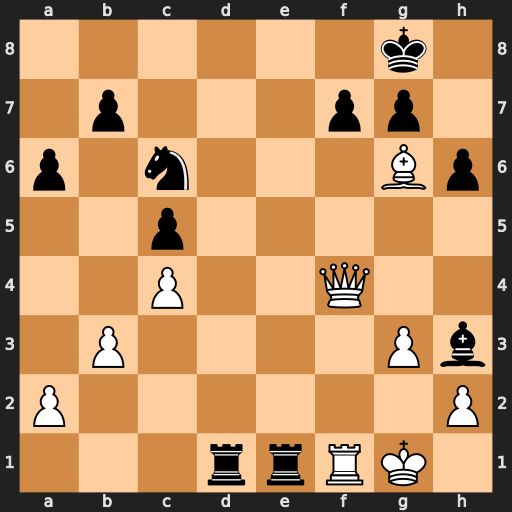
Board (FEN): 6k1/1p3pp1/p1n3Bp/2p5/2P2Q2/1P4Pb/P6P/3rrRK1
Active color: w
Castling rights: -
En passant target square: -
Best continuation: Qxf7+ Kh8 Qf8#